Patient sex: F
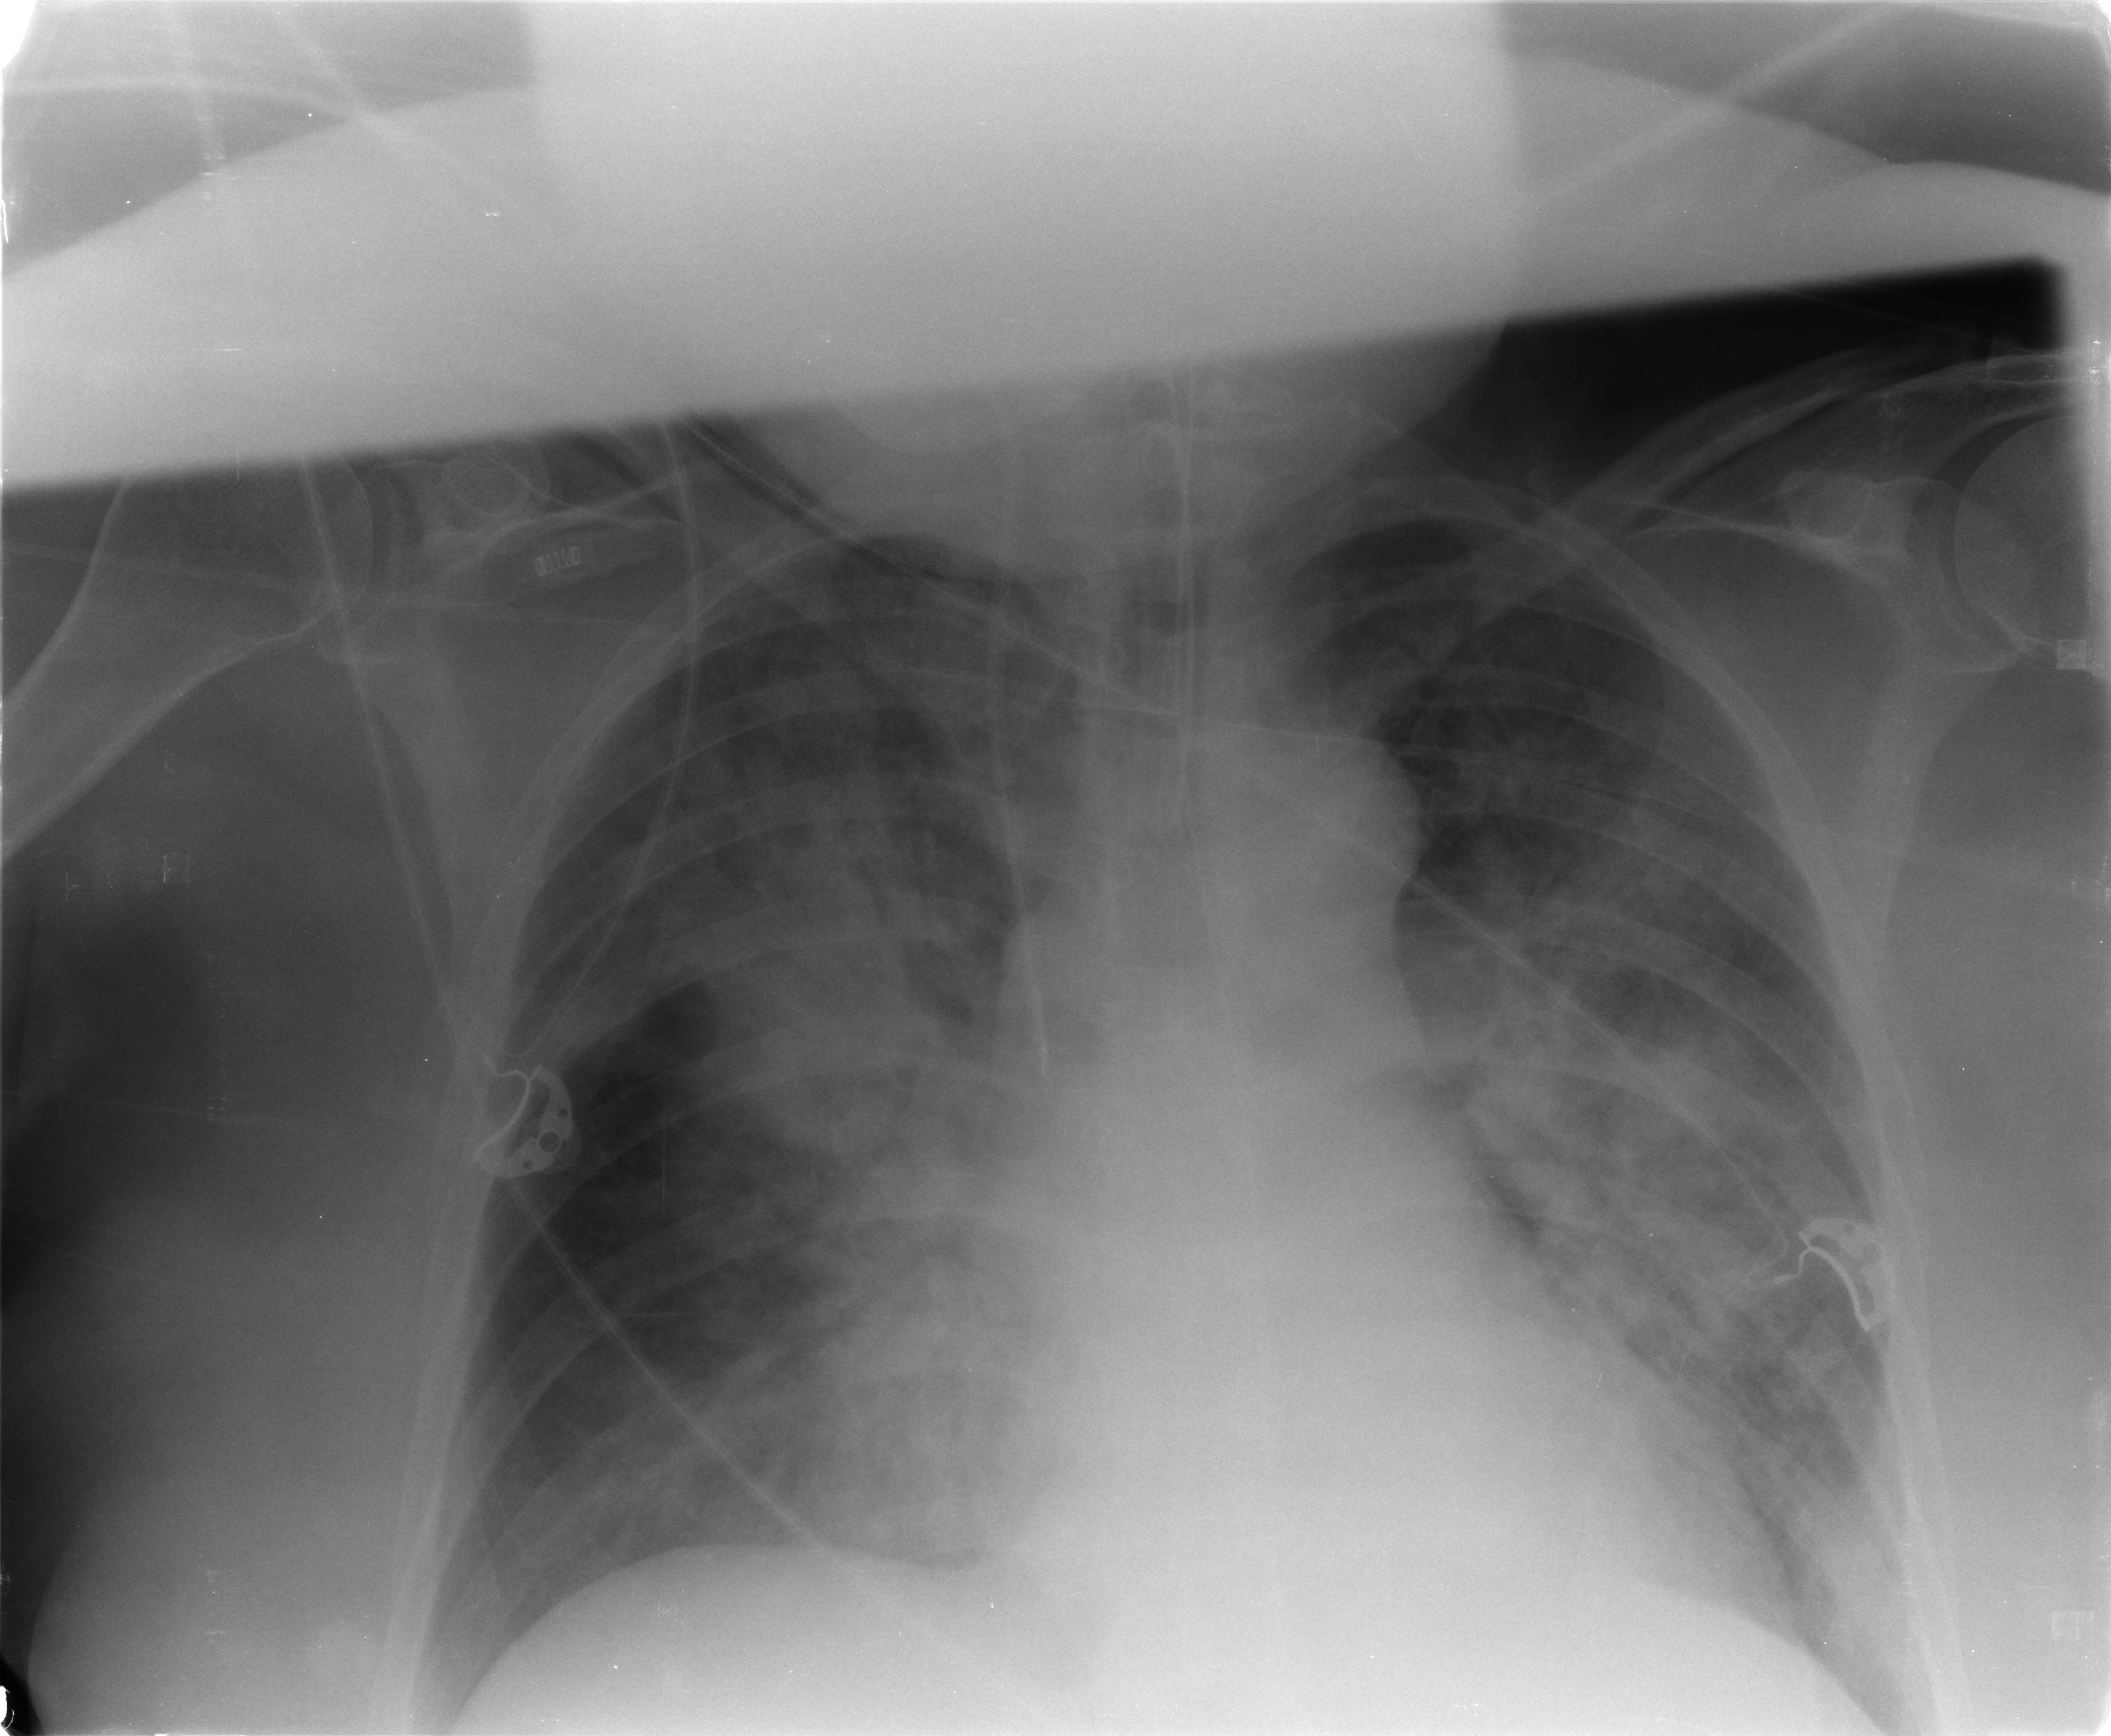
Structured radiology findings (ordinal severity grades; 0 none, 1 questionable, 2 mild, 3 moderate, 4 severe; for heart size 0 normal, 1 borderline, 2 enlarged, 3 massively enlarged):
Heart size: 0
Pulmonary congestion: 2
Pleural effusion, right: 0
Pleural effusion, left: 0
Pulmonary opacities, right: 3
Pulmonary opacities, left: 3
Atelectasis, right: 3
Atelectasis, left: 3